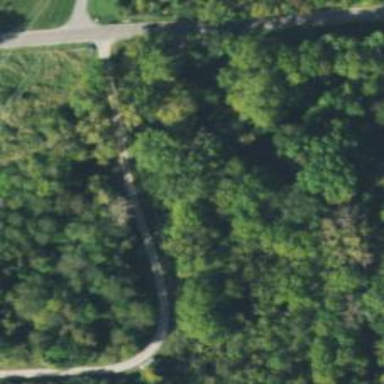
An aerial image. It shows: Culvert tunnel.